Field crop: maize
Growth stage: 1
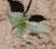
Species: datura